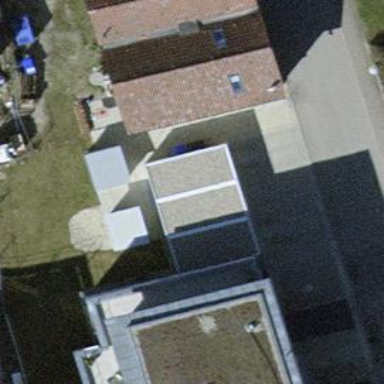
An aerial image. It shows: Group of garages.